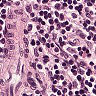
Metastatic tissue present: no